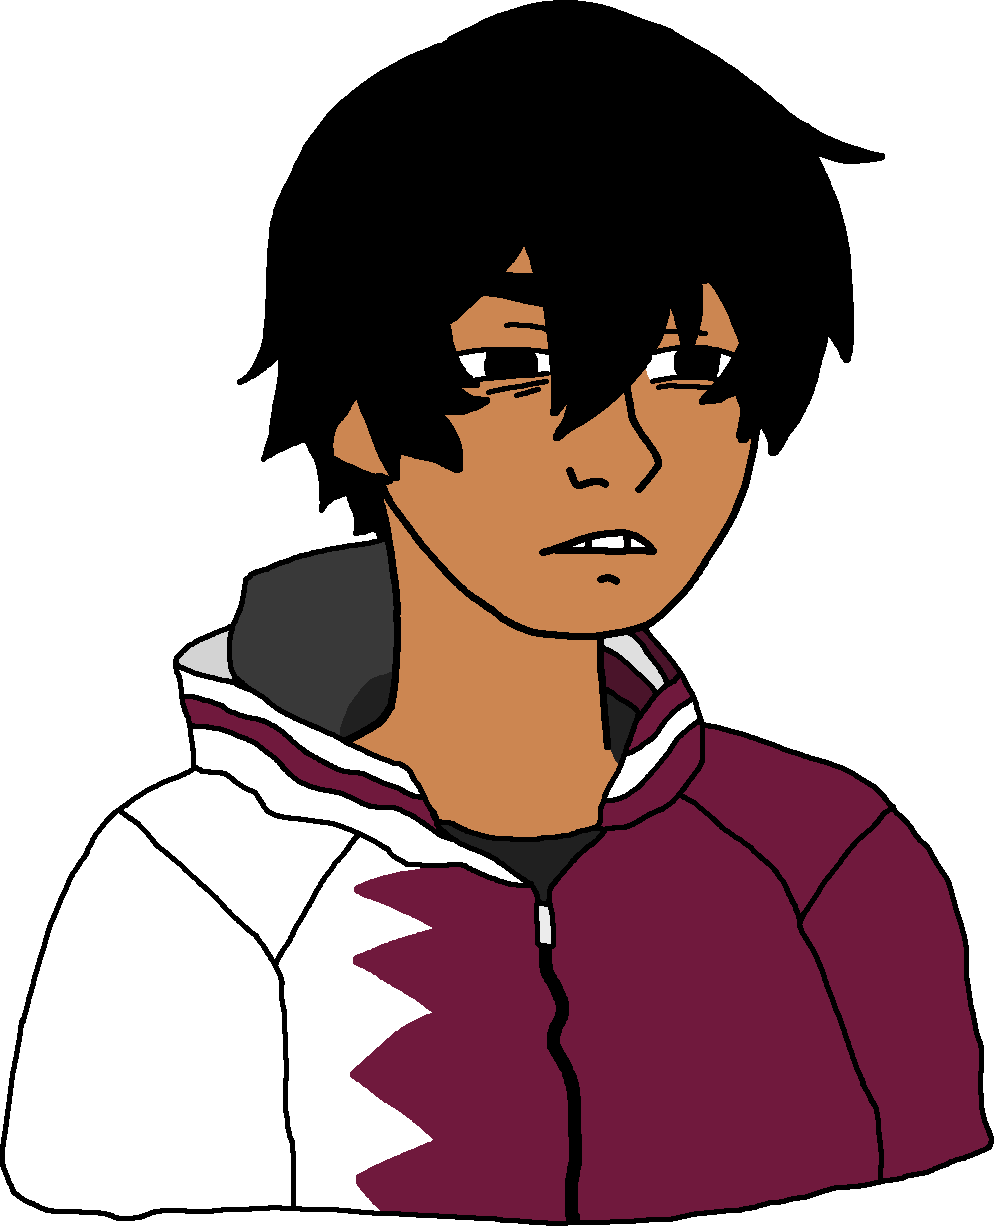
Label: 5_Twinkjak